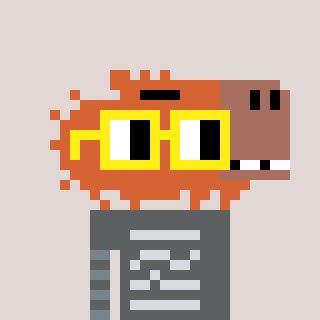
a pixel art character with square yellow glasses, a capybara-shaped head and a grayscale-colored body on a warm background